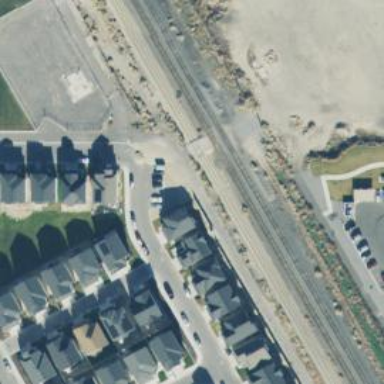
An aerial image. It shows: Railway level crossing.